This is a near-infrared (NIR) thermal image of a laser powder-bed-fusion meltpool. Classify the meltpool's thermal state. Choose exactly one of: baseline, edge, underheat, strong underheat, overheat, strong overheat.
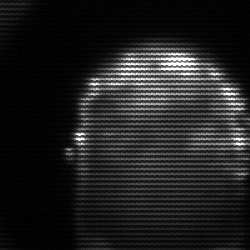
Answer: baseline